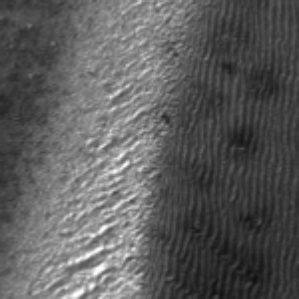
Label: frost